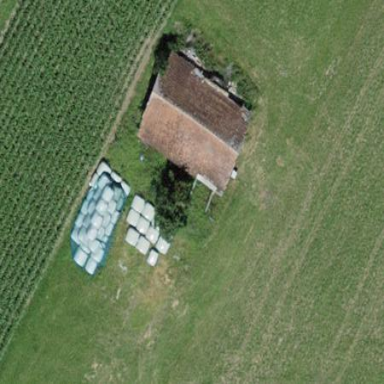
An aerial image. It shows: Rural barn.